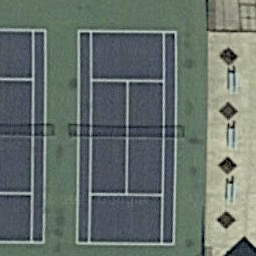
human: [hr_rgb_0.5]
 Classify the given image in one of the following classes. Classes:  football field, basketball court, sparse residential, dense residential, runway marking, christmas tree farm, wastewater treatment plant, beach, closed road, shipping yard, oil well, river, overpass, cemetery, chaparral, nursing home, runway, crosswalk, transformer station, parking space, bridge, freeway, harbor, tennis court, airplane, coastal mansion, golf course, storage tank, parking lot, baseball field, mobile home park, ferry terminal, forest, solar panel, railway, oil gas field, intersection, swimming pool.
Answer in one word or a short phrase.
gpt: tennis court